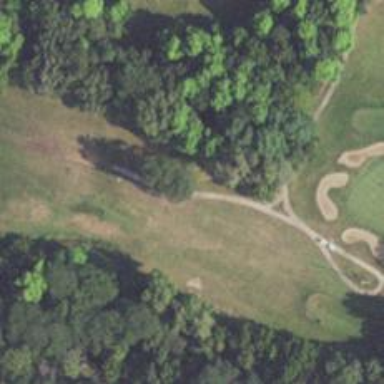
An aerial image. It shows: Path used for both walking and golf.